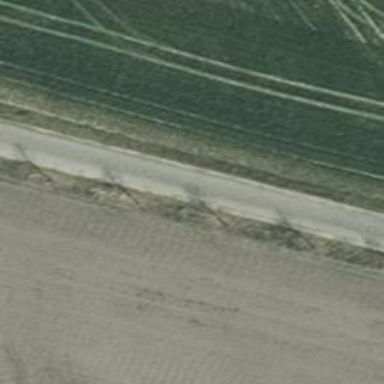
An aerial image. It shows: Avenue of trees.